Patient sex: M
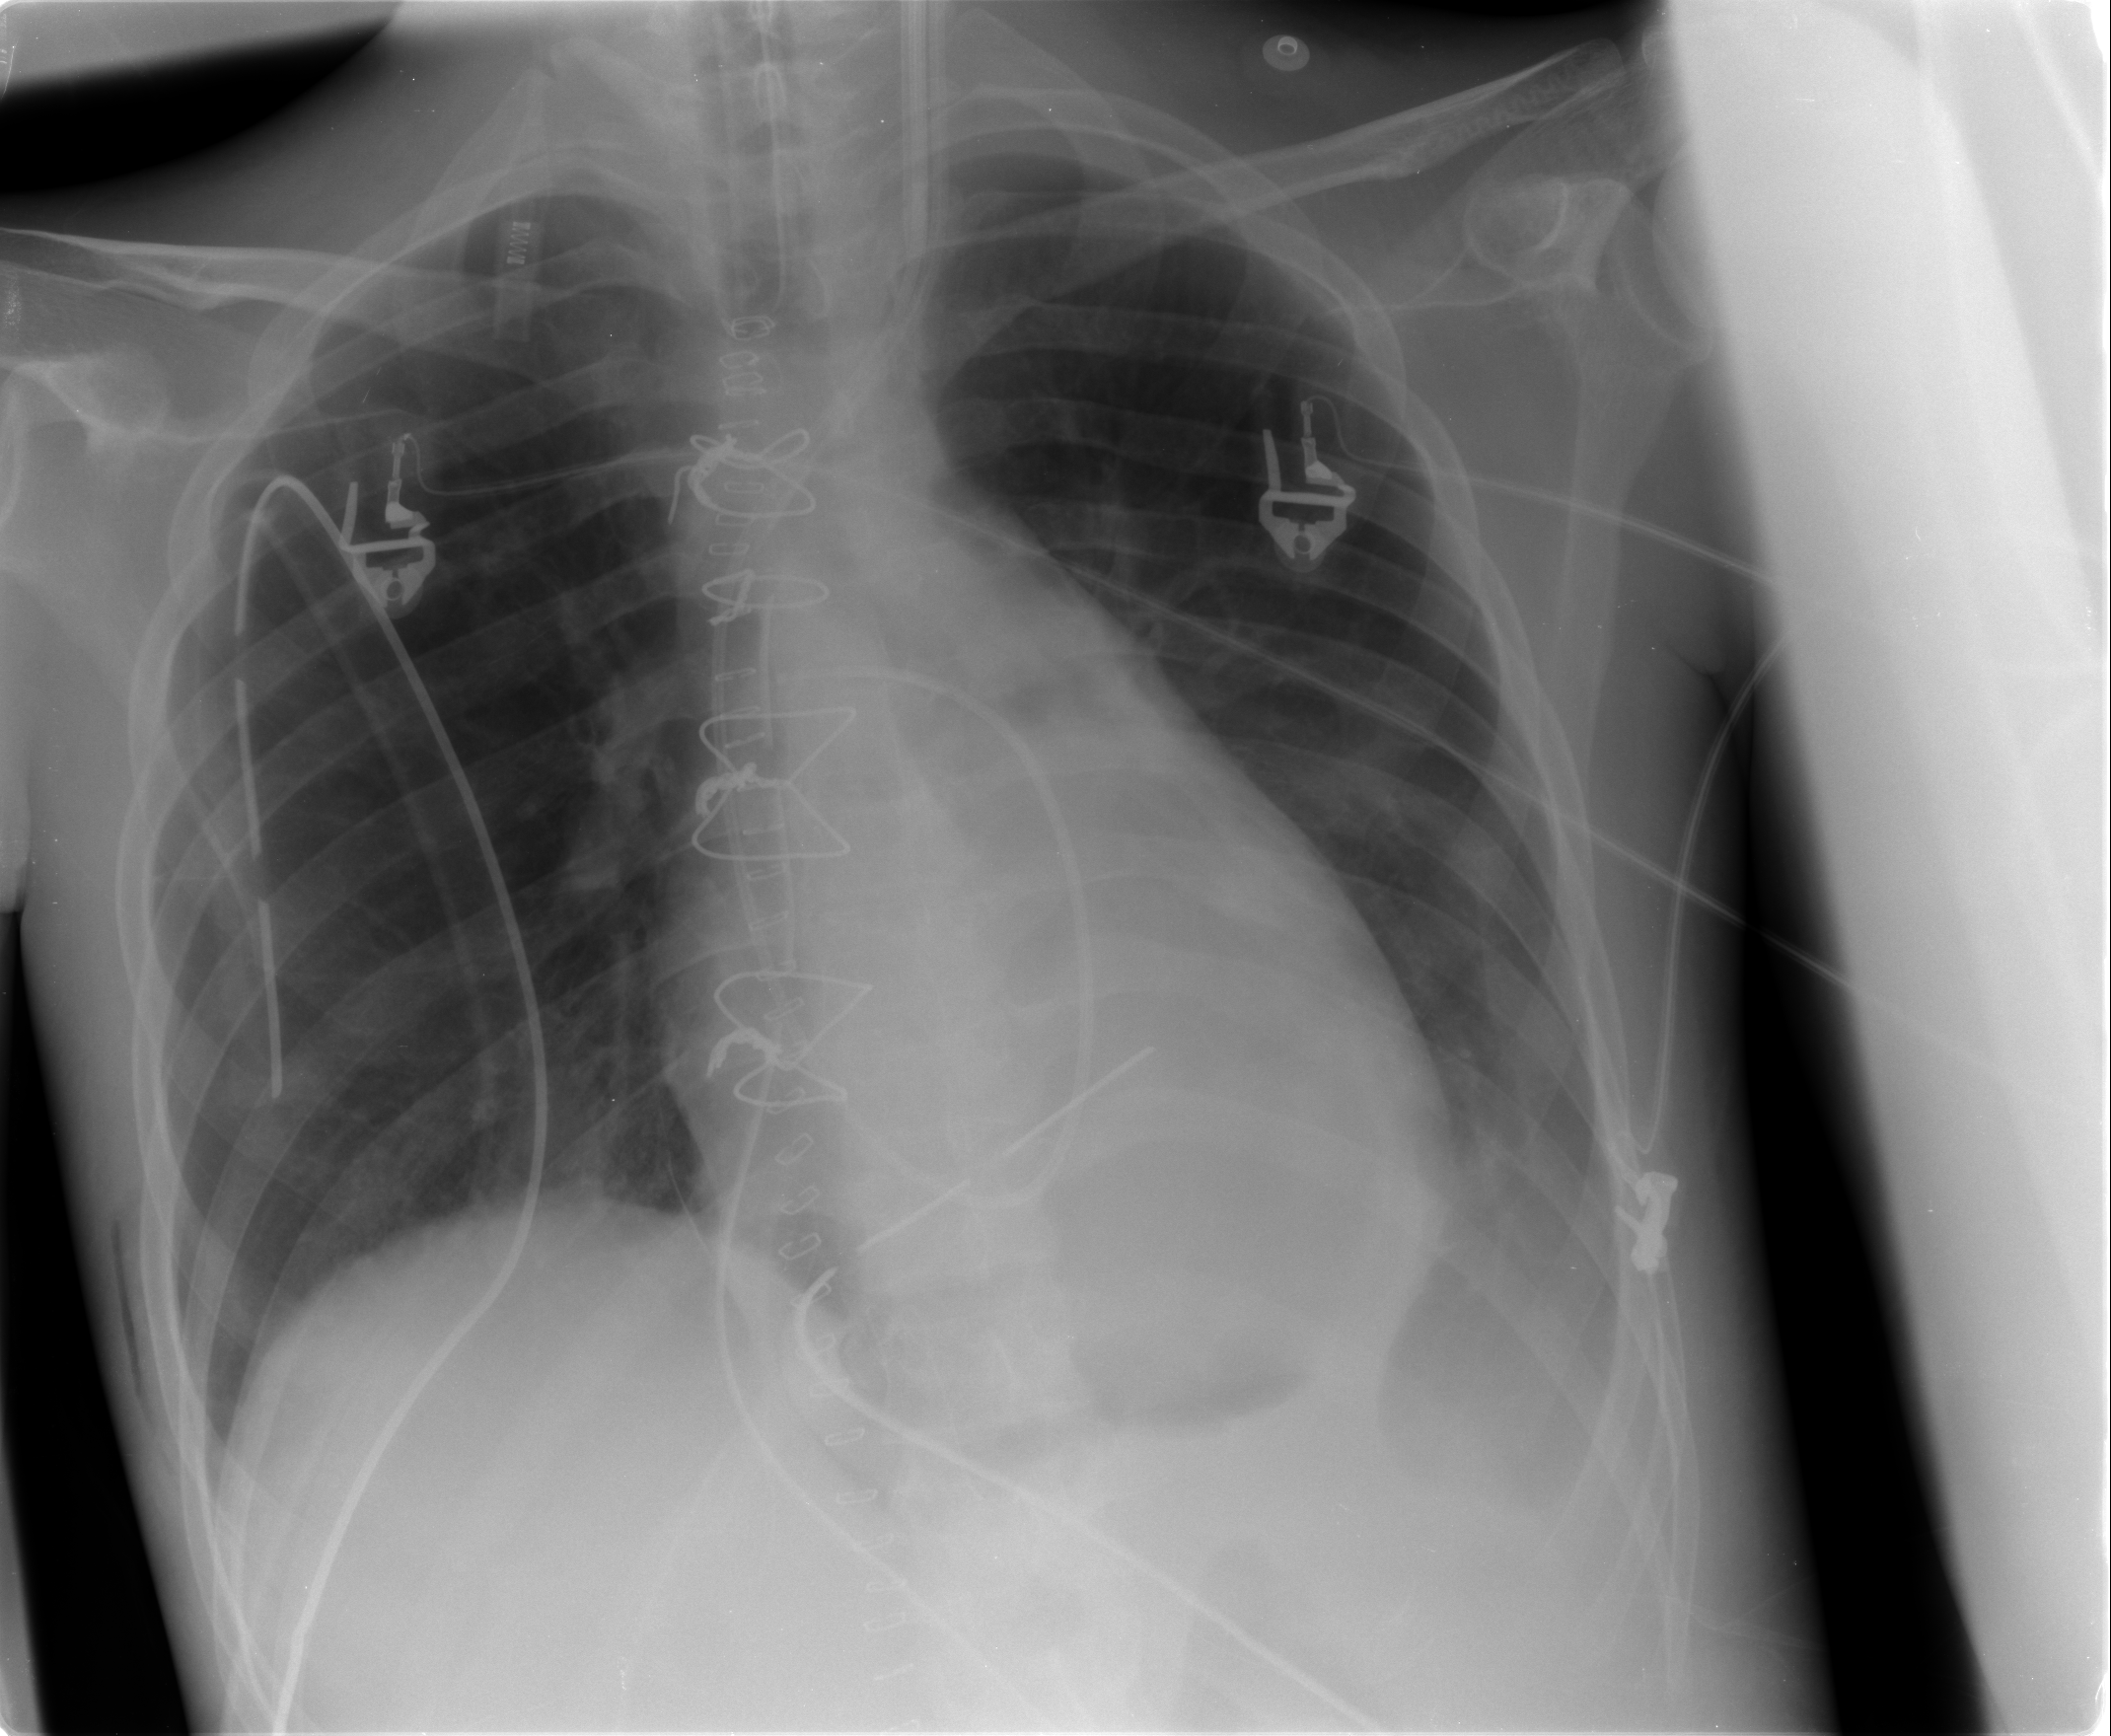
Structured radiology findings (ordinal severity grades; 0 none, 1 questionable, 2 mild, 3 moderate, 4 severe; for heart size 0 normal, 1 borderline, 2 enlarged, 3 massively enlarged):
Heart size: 1
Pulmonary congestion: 0
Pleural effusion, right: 0
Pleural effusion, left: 2
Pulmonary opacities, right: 2
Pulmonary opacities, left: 1
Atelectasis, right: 3
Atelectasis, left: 2